Interaction volume radius: 10 \u00c5
Interaction volume height: 10 \u00c5
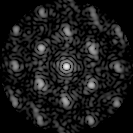
Disorder parameter: 0.3785